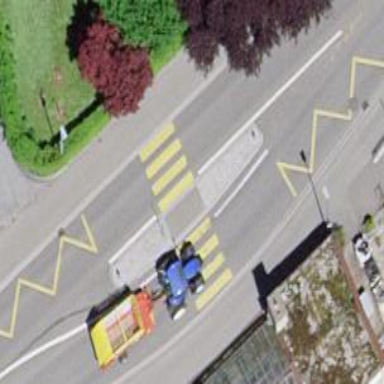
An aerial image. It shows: Marked road crossing with visible crossing markings.